Aerial crown-view tile of a tropical tree (Barro Colorado Island, Panama), acquired 20250217:
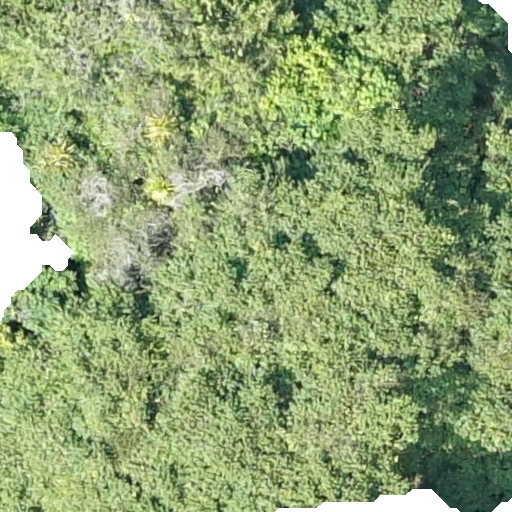
Species: Tachigali panamensis
GBIF accepted scientific name: Tachigali panamensis
Crown area: 510.442 m²